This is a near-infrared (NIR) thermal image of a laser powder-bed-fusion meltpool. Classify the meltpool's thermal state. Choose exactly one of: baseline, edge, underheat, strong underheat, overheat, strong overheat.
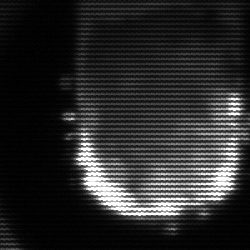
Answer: baseline